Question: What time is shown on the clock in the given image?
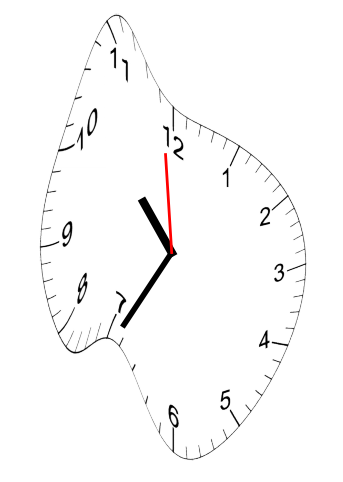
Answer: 10:34:59